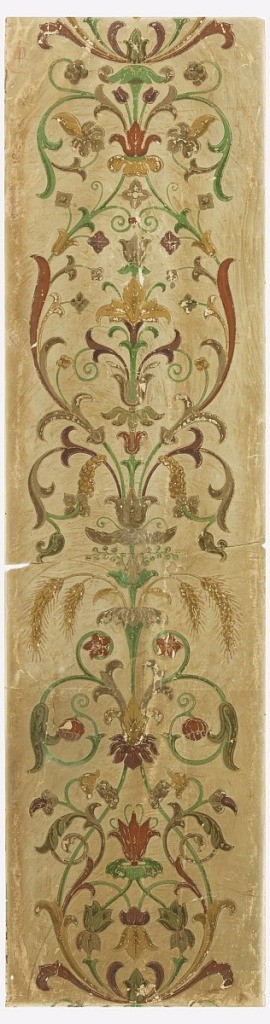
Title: Border
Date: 1825–35
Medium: Block-printed paper
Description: Arabesque of flowers and foliage, with wheat, in yellow, green, blue, violet, red and red orange, on a pale yellow field, Vertical rectangle.